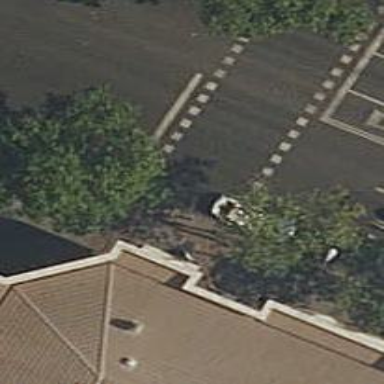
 there are traffic signals and zebra crossing."